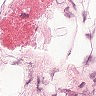
Metastatic tissue present: no